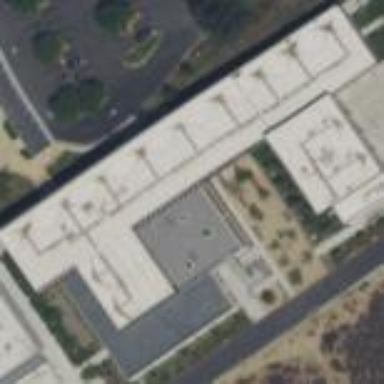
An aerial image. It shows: College building.